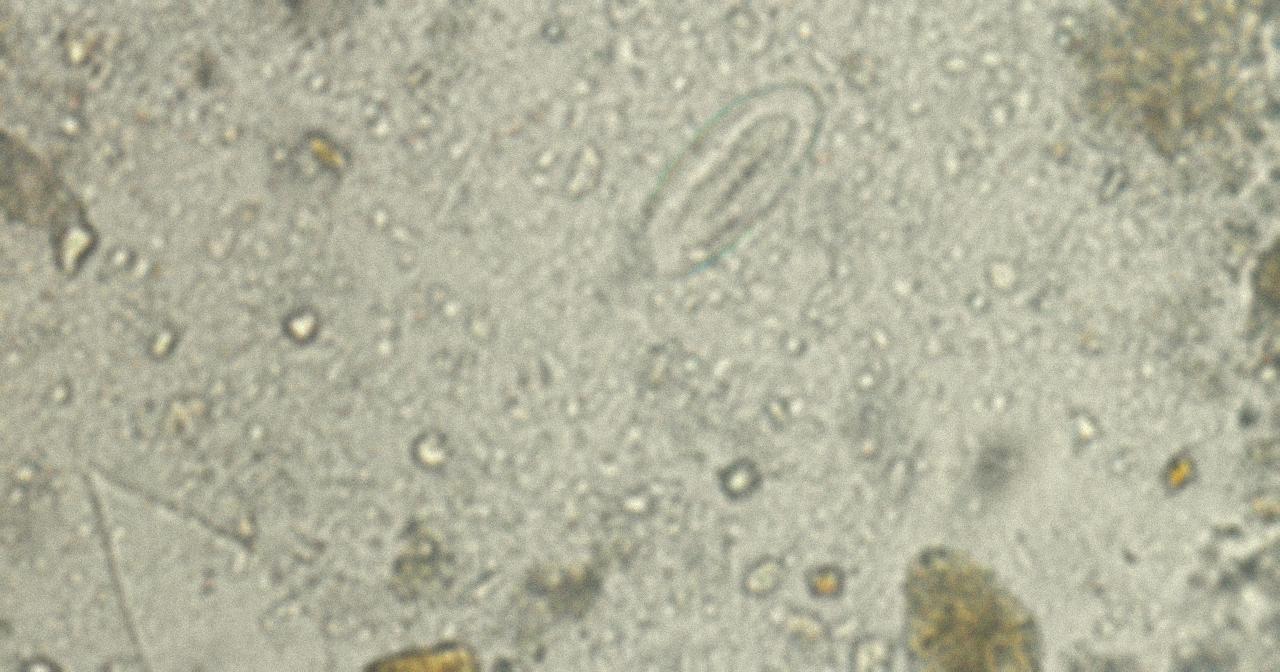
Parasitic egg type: Enterobius vermicularis